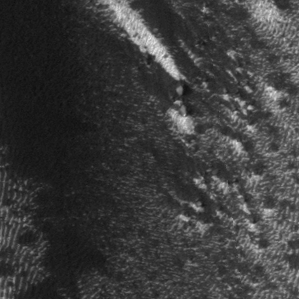
Label: frost